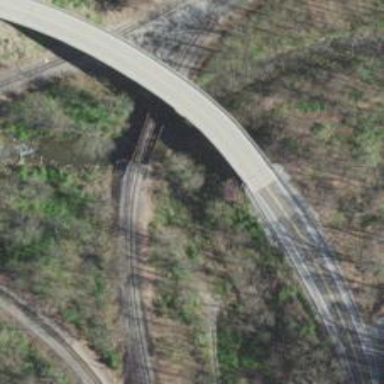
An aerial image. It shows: Bridge over railway line.